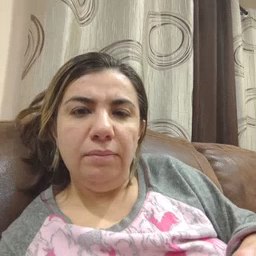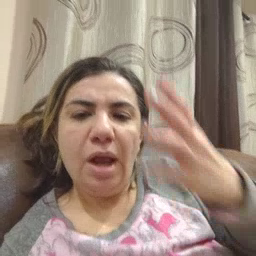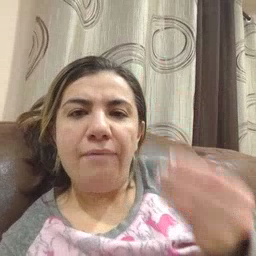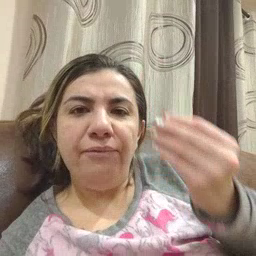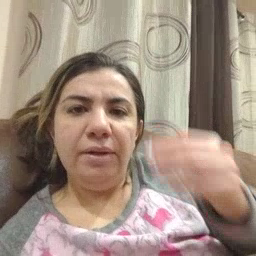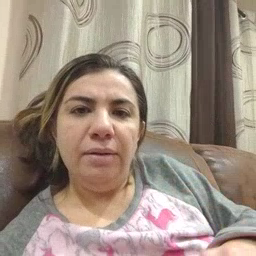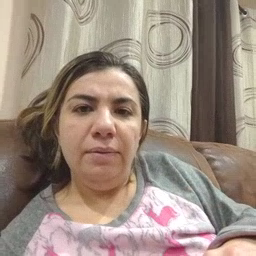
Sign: wet